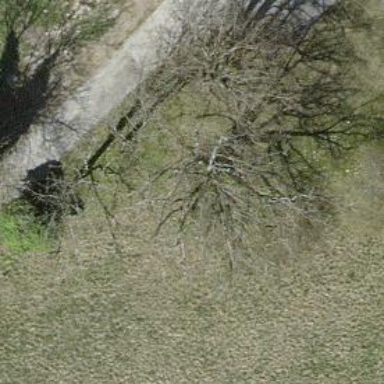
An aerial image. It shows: Beautiful tree in nature.